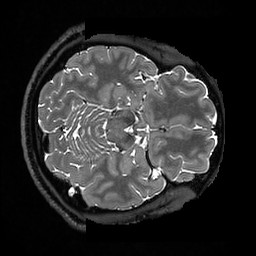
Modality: T2w
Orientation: axial
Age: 26
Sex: male
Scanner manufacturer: ge
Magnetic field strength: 3 T
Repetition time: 3.202 s
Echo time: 0.0669 s